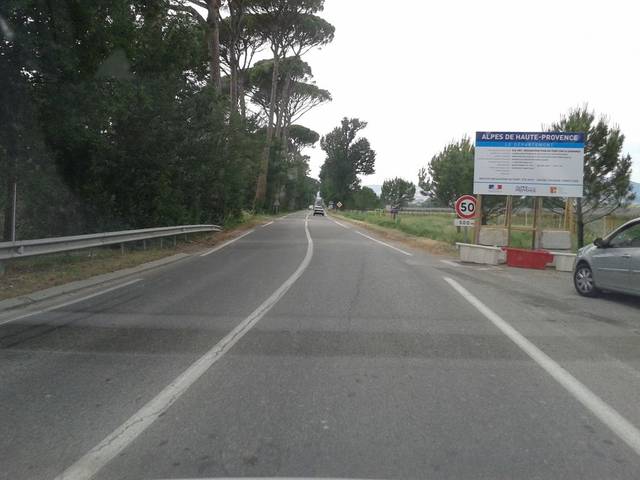
Region: France
Coordinates: 43.801, 5.833